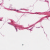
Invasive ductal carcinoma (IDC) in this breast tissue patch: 0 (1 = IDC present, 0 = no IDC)